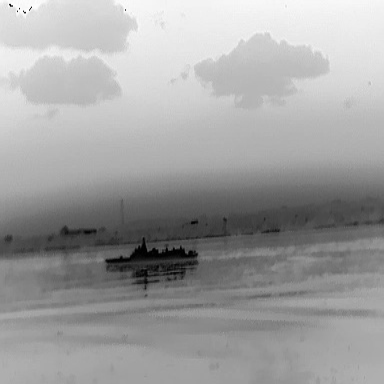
There is a warship in the infrared image.